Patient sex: M
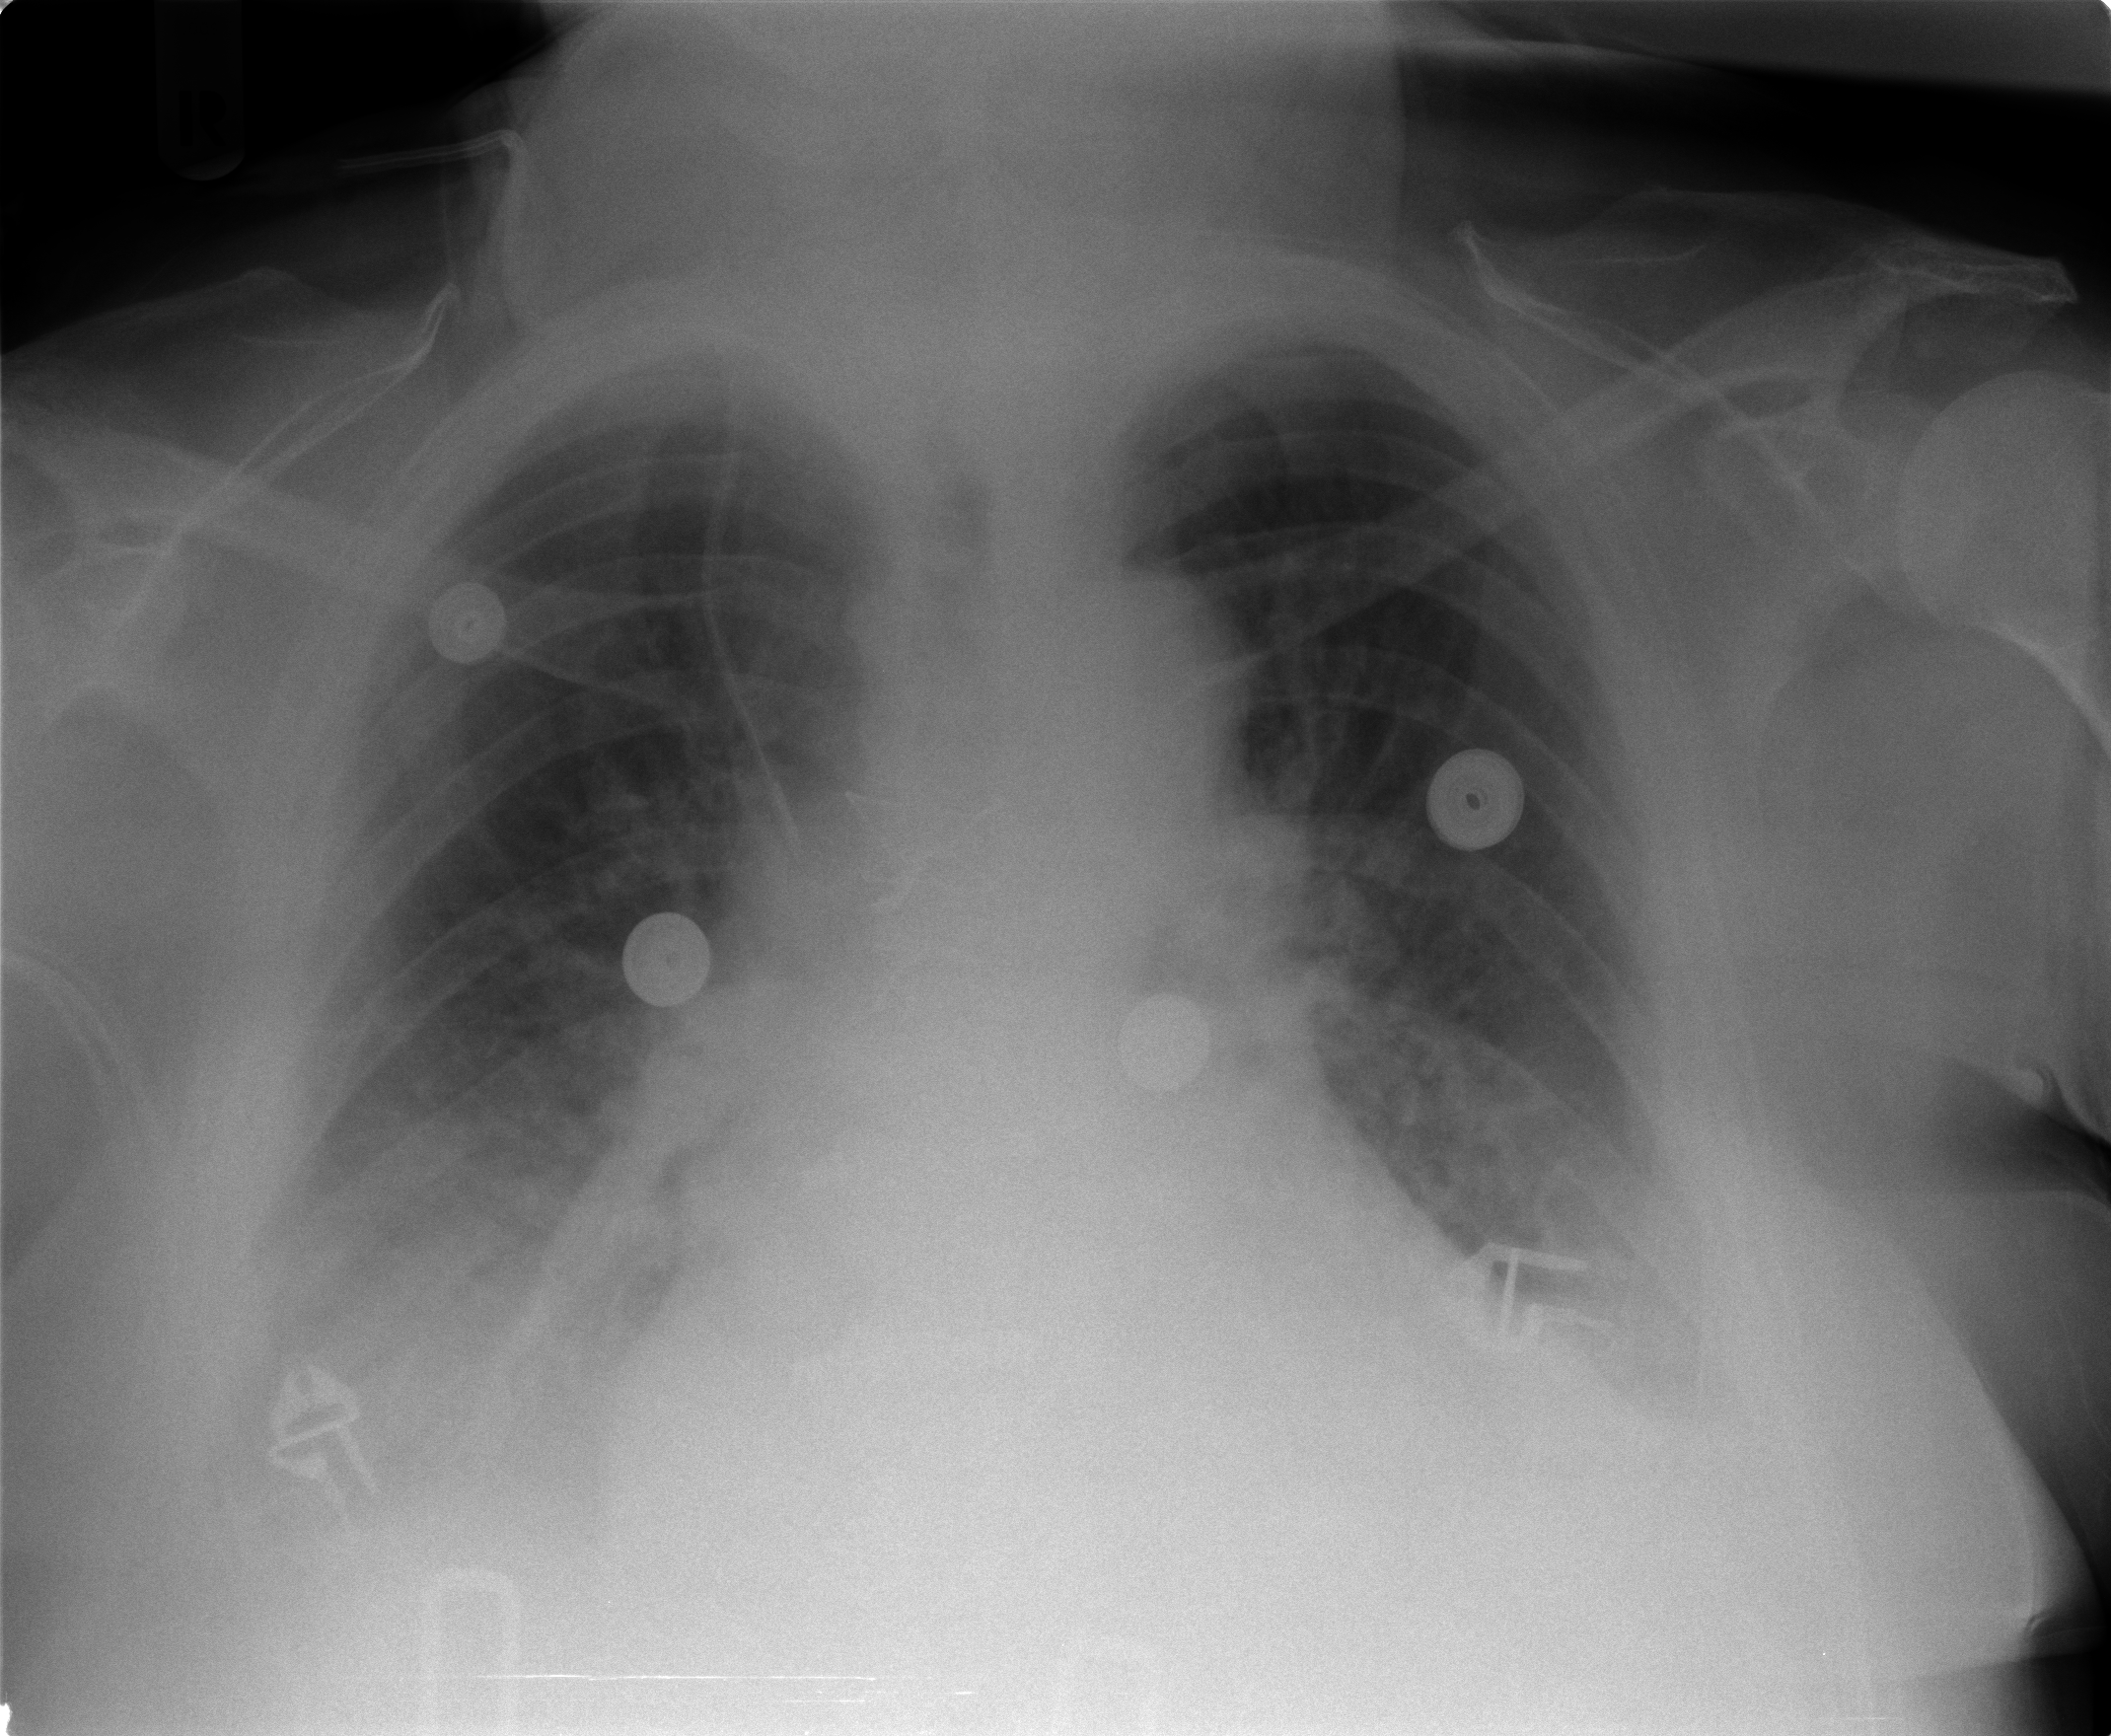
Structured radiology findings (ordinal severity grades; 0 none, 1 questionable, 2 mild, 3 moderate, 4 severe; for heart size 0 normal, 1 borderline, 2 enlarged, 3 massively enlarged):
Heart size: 2
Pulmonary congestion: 3
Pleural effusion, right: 3
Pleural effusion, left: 2
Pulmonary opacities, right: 2
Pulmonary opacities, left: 2
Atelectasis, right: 2
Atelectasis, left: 2